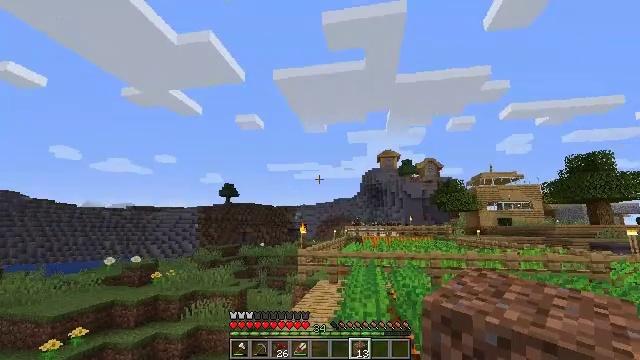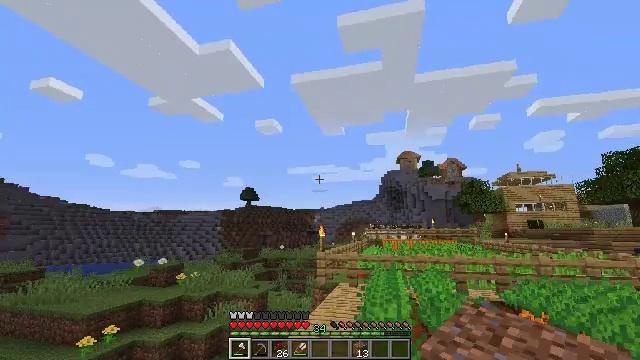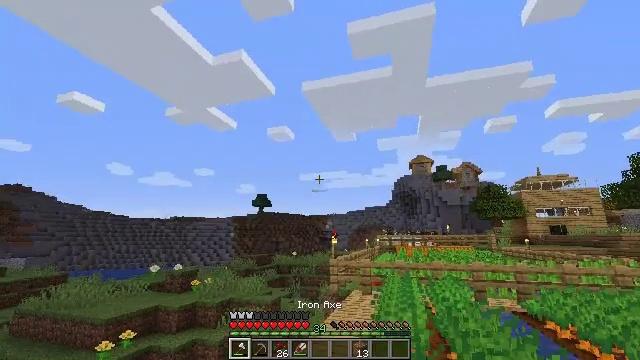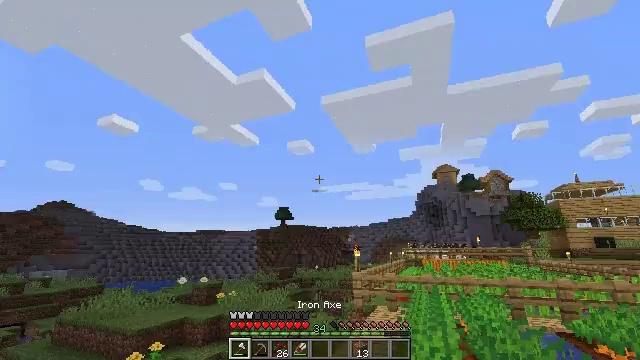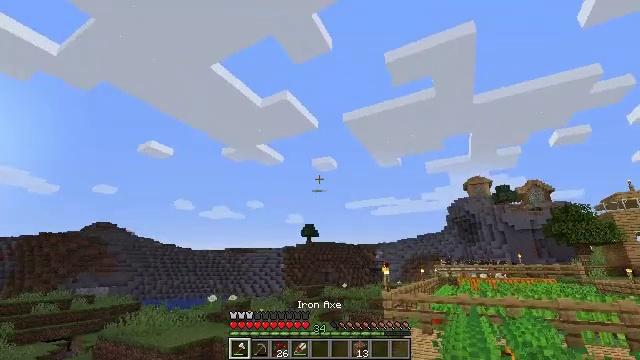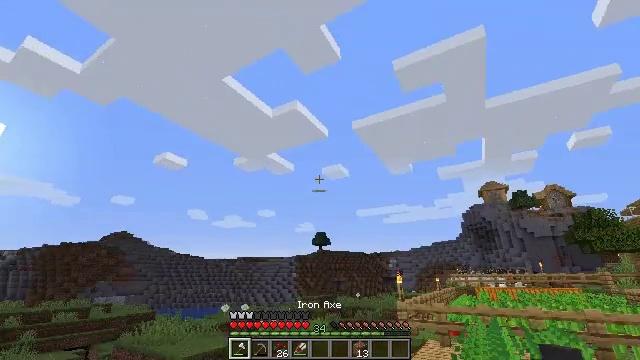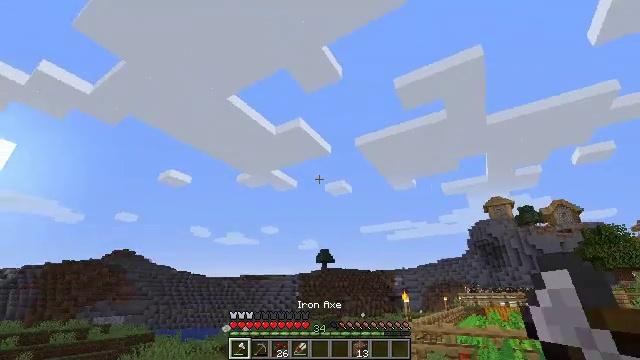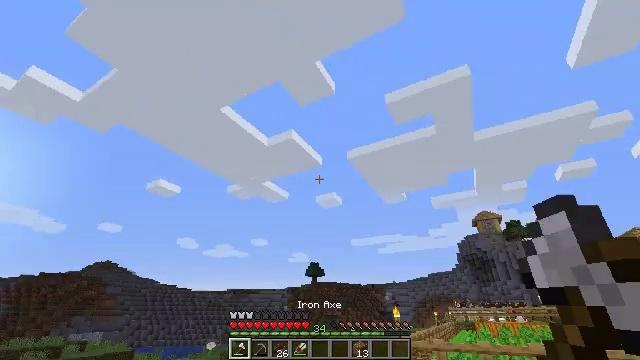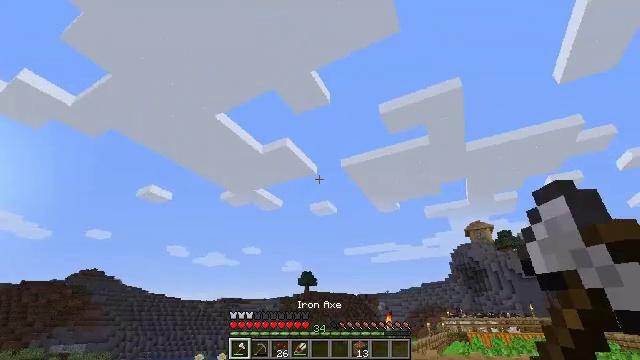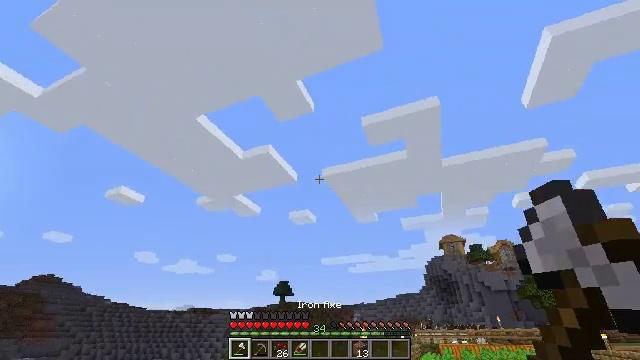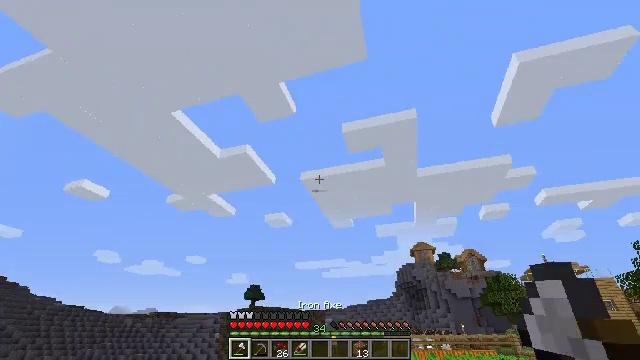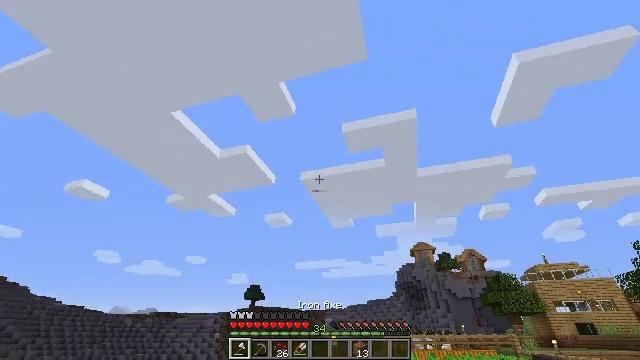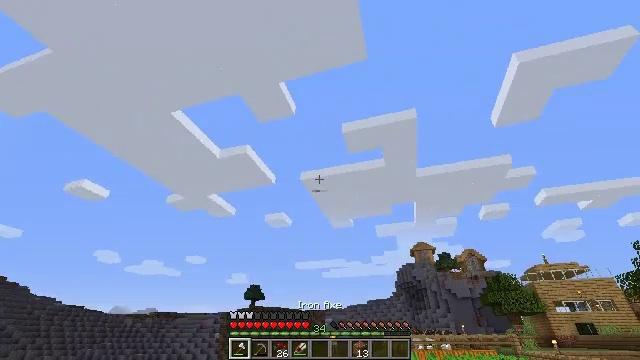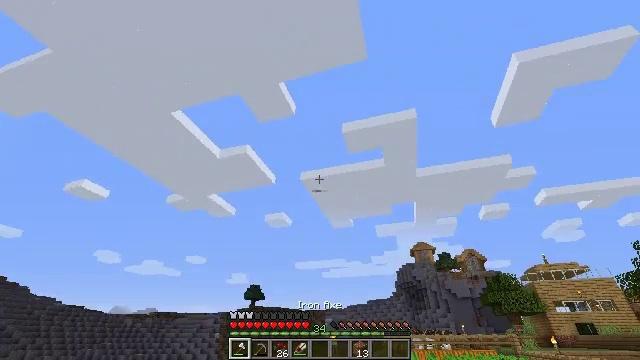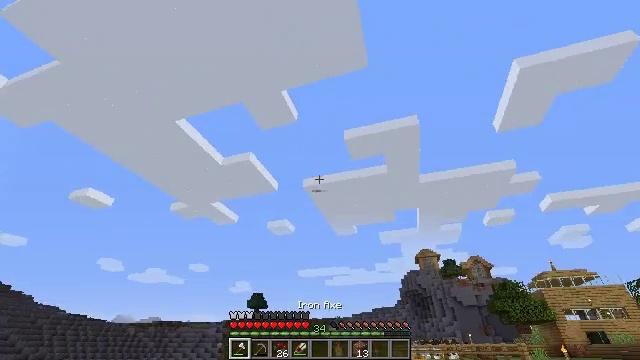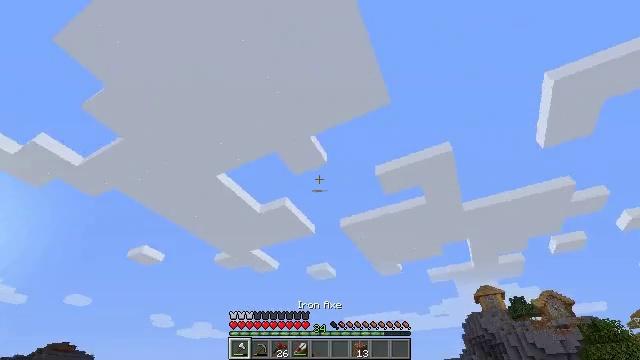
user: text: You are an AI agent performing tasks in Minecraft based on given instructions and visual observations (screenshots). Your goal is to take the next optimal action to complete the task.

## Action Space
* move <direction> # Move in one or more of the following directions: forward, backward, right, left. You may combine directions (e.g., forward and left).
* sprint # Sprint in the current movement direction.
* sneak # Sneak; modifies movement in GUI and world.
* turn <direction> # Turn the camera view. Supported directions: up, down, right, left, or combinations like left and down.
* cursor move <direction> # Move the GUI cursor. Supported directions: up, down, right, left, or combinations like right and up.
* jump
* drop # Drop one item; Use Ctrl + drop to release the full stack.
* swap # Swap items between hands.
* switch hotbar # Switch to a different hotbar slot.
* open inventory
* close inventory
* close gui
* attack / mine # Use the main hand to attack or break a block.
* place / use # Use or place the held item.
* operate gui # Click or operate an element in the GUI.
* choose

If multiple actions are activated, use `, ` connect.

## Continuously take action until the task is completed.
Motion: motion action
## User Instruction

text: Convert materials to black dye.
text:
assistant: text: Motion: turn left, switch to hotbar 1
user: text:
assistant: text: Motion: turn left and up, switch to hotbar 1
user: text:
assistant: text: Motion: turn left and up, switch to hotbar 1
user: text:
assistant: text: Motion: turn left and up, switch to hotbar 1
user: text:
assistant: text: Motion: turn left and up
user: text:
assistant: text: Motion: turn up
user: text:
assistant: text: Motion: turn right and up
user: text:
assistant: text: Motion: turn right and up
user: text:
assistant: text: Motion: turn right and up
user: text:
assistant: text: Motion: turn right
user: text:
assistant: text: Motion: no_op
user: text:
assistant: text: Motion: no_op
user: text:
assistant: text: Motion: no_op
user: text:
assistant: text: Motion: turn up
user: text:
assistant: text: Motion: turn left and up
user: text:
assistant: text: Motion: turn left and up
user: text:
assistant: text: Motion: turn left and up
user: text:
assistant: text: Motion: turn left and up
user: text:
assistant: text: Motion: no_op
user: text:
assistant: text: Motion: no_op
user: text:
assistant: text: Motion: no_op
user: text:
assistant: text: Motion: no_op
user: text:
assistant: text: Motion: no_op
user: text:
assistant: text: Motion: turn left
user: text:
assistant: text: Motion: turn left and down
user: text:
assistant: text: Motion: turn left and down
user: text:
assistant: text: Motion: turn left and down
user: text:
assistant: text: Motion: turn right and down
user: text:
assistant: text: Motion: turn right
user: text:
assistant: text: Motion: turn right and up